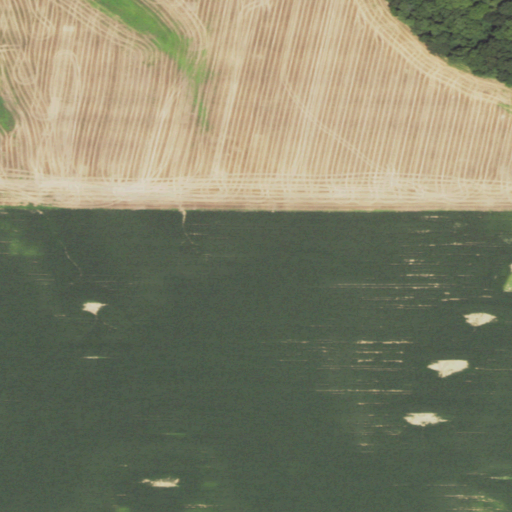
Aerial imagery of mountain in Illinois named Calvert Hill containing cultivated crops and deciduous forest